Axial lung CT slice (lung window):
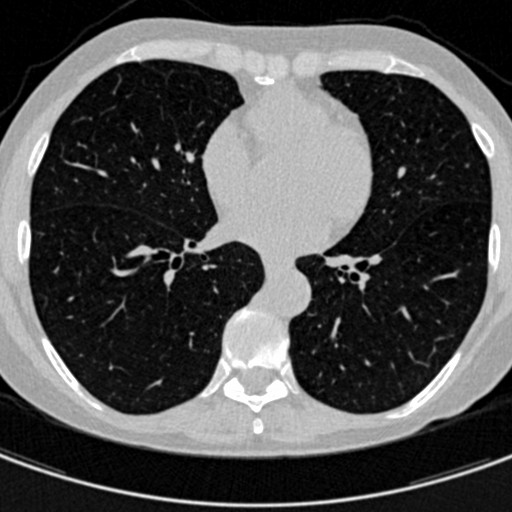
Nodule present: no